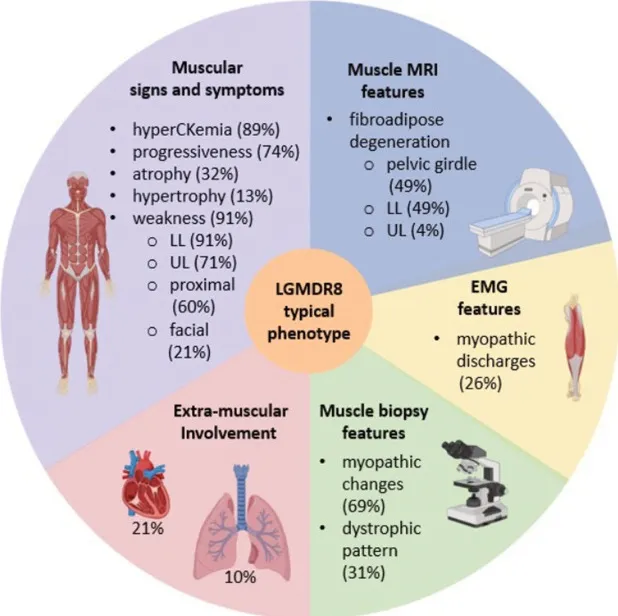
(A) Graphic of the typical LGMDR8 phenotype. Figures (A, B) were created with BioRender. Com.
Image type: chart (chart)